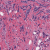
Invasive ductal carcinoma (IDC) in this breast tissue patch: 1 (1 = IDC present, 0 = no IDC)